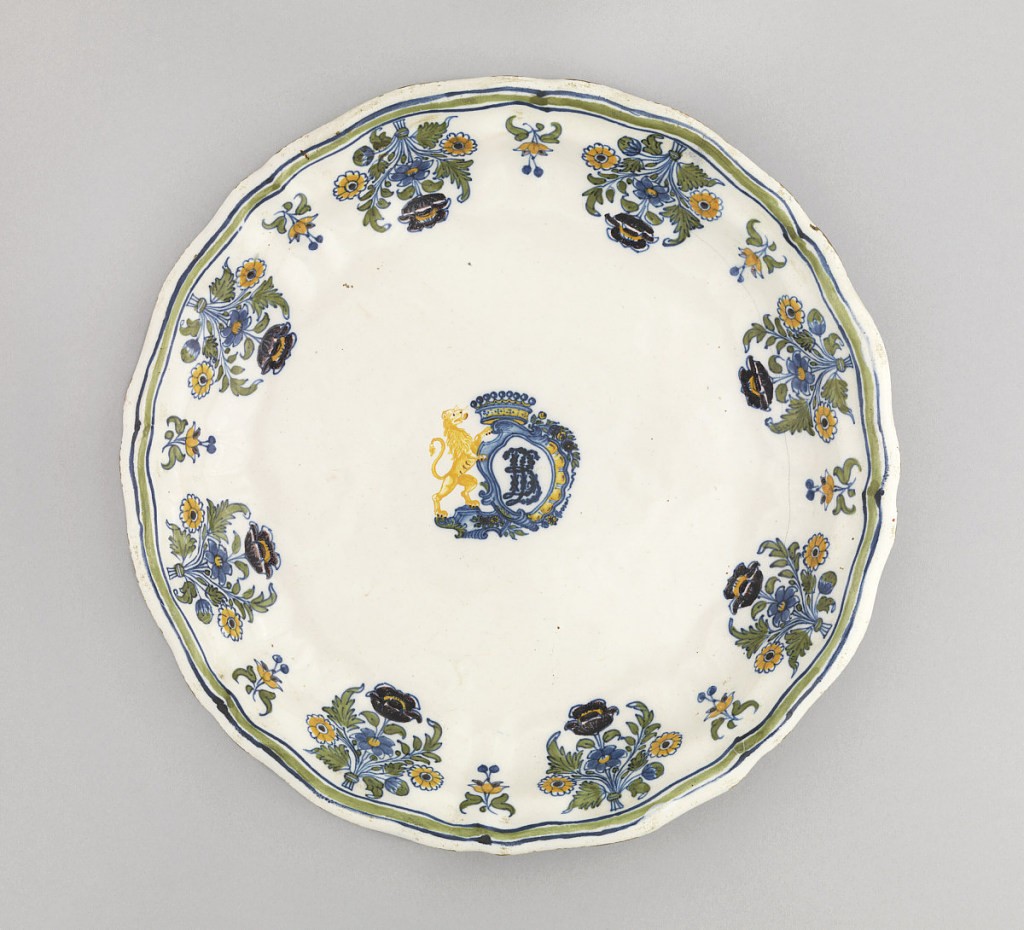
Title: Dish
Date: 1760s
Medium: Tin-glazed earthenware
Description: Circular form with shaped rim; white ground with blue-green-blue bands on rim with sunflower lambrequins. Centered by rampant lion supporter of crown and rococo cartouche with monogram "LB" or "BL".